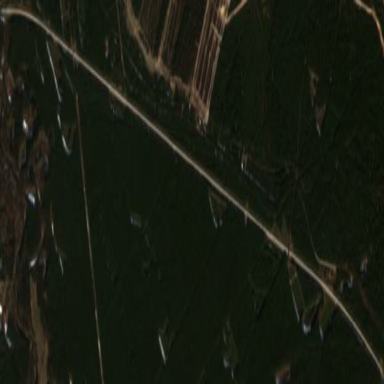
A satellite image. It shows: Trunk highway area.